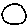
Label: circle